Question:
I am trying to decode the magnetic heading that is contained in a 10bit field. I am not sure how the above instructions are interpreted. What i did is just took the 10 bits and convert them to decimal like this
'''
int magneticheading = Convert.ToInt32(olotoMEbinary.Substring(14, 10), 2);
'''
But then i checked that 259degrees only need 9bits to be expressed in binary (100000011). I am confused about what does a most significant bit of 180 degrees mean and a lsb of 360/1 024 .
For example if i receive the following 10bits <PHONE> how are they converted to degrees according to the above instructions?
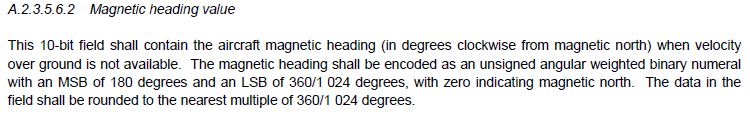
Answer: Using floating-point math, multiply by 360 and divide by 1024.